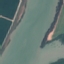
Land use / land cover class: River